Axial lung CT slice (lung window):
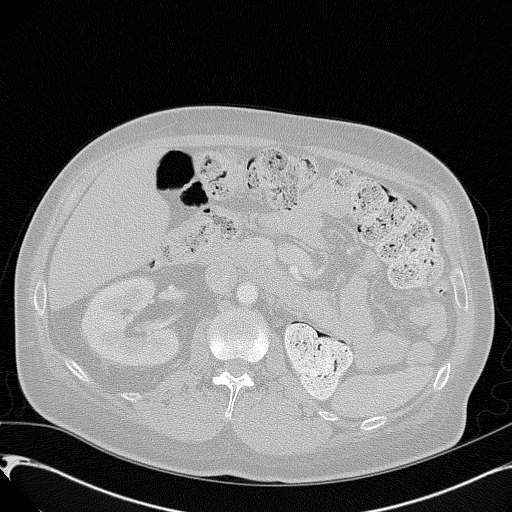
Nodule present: no